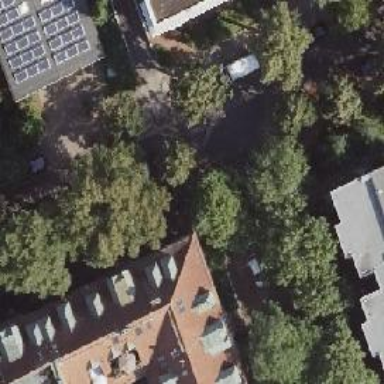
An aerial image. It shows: Avenue lined with broadleaved deciduous trees.